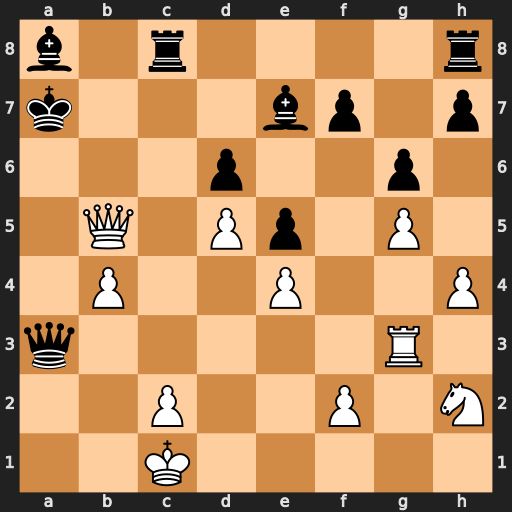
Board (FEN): b1r4r/k3bp1p/3p2p1/1Q1Pp1P1/1P2P2P/q5R1/2P2P1N/2K5
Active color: w
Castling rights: -
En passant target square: -
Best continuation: Rxa3#